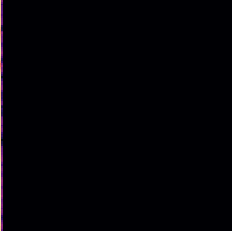
Sound class: Rain